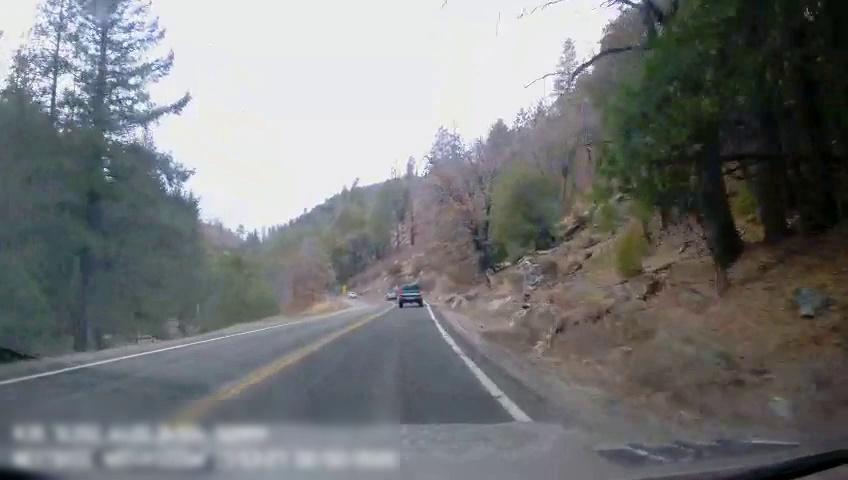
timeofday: Day
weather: Sunny
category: Drivable Space
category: Vehicles | Car
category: Vehicles | Truck
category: Lanes | Current Lane
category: Lanes | Current Lane
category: Lanes | Alternate Lane